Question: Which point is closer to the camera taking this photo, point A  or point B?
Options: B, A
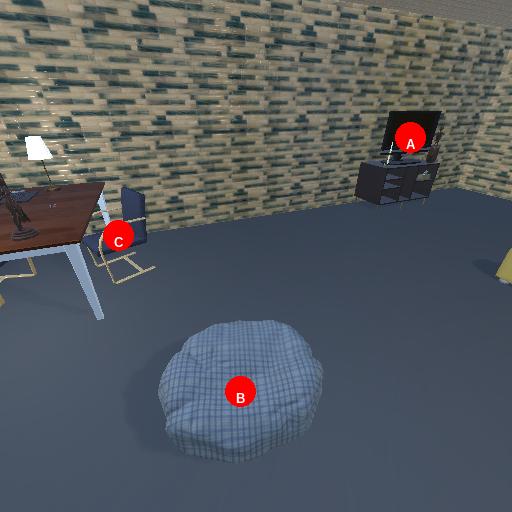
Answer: B